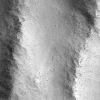
Atmospheric dust classification: not_dusty